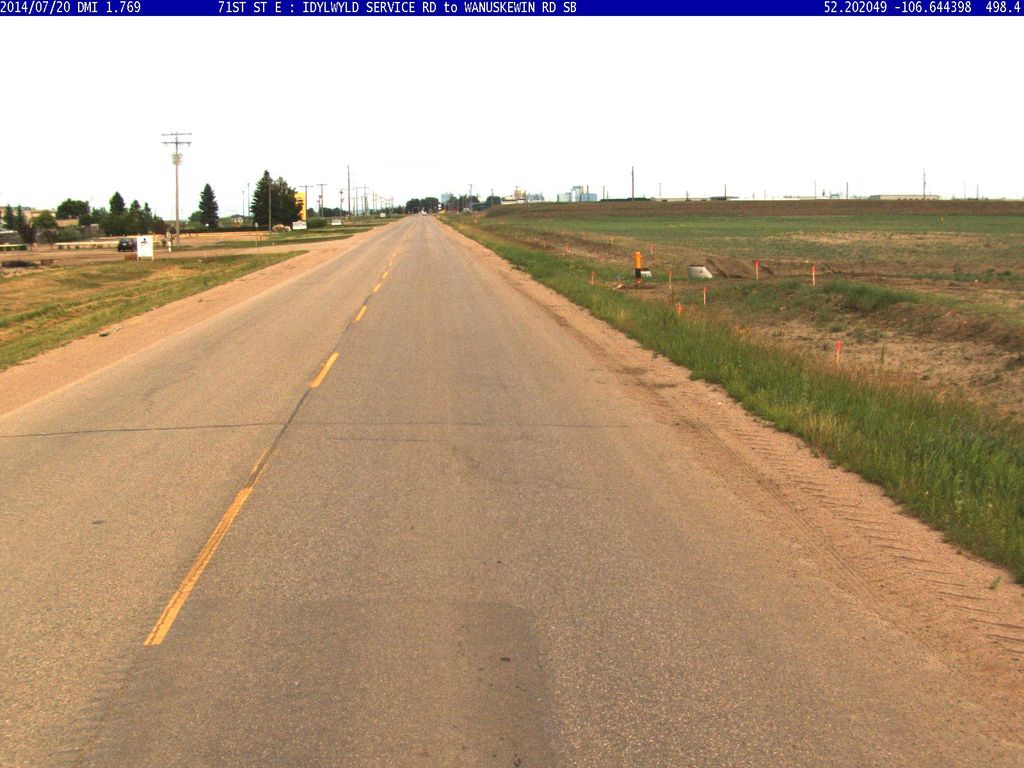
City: saskatoon